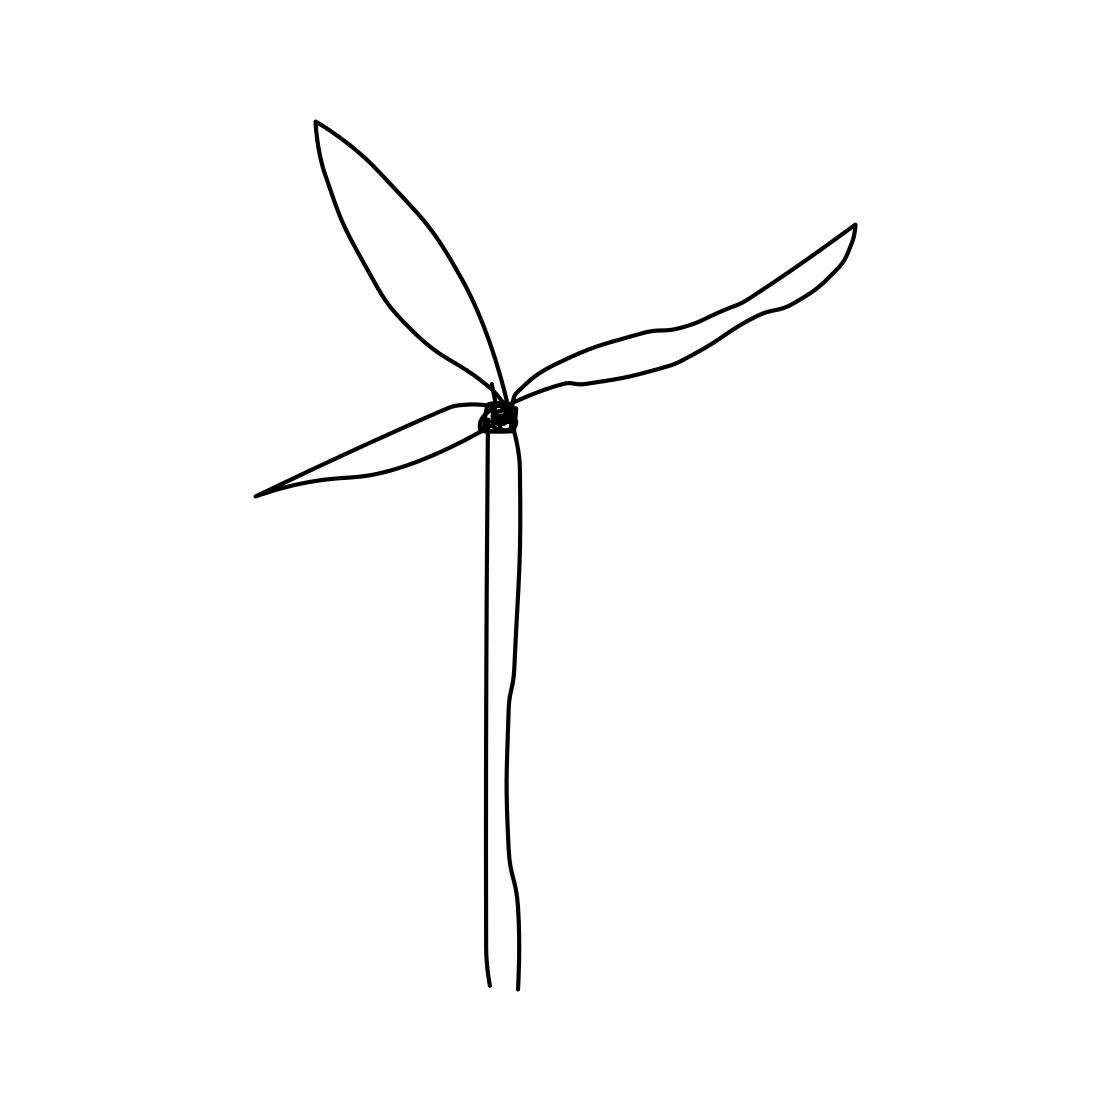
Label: windmill